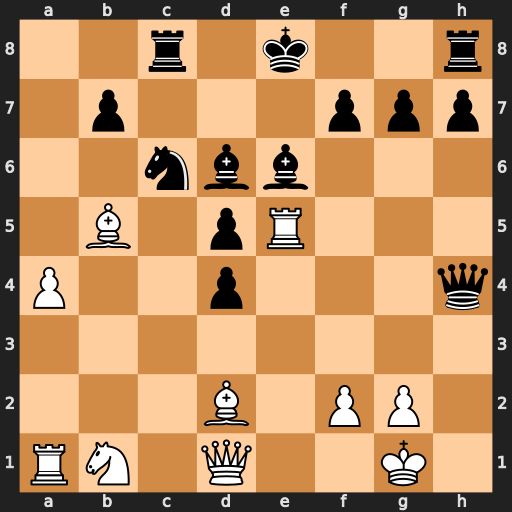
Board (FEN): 2r1k2r/1p3ppp/2nbb3/1B1pR3/P2p3q/8/3B1PP1/RN1Q2K1
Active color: w
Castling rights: k
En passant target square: -
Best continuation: Bg5 Qxf2+ Kxf2